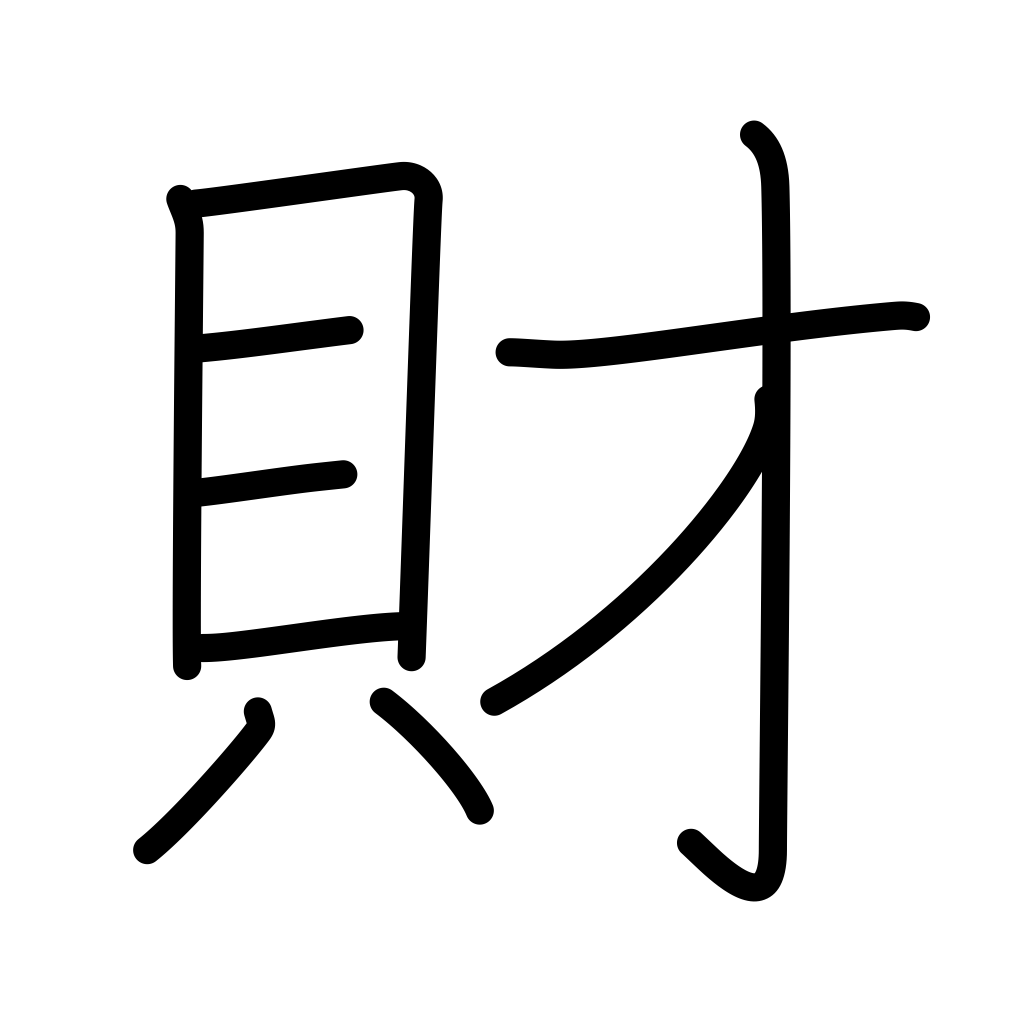
Meaning: property, money, wealth, assets